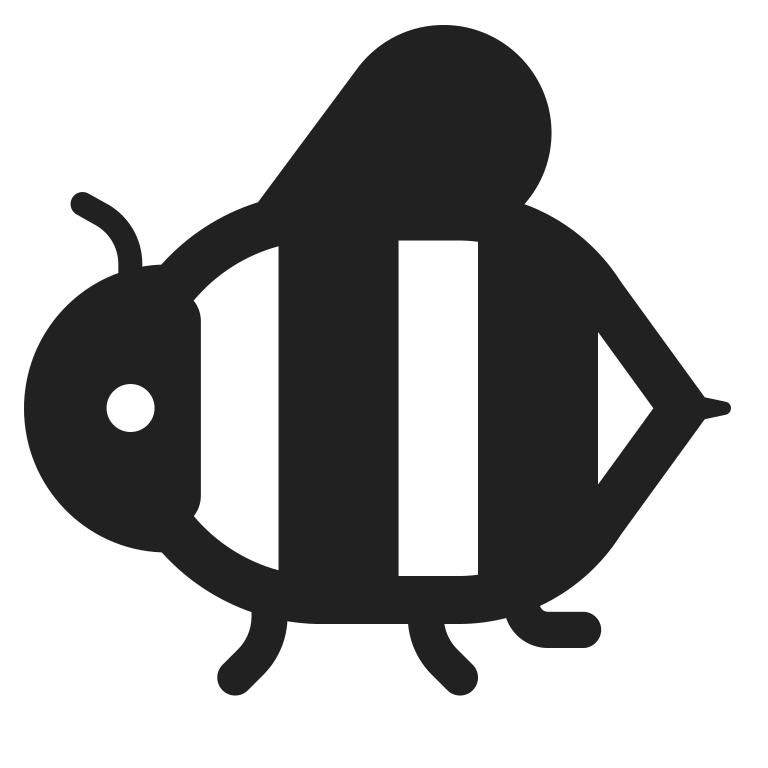
honeybee high contrast